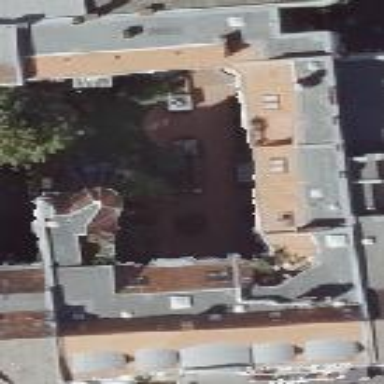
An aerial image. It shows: Apartment building with double saltbox roof shape.